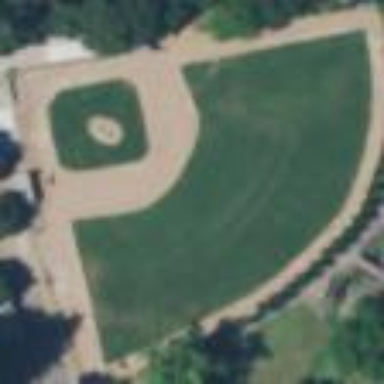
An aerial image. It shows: Baseball pitch for leisure land activities.